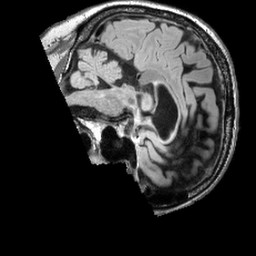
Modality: FLAIR
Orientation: sagittal
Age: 64
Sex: male
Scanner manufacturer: siemens
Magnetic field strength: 3 T
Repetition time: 5 s
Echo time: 0.387 s